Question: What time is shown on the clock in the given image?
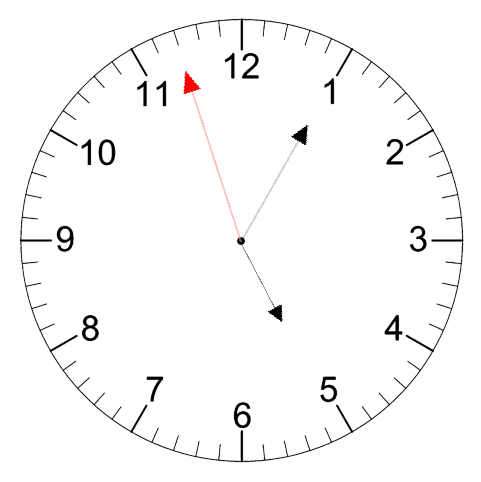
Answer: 05:04:57